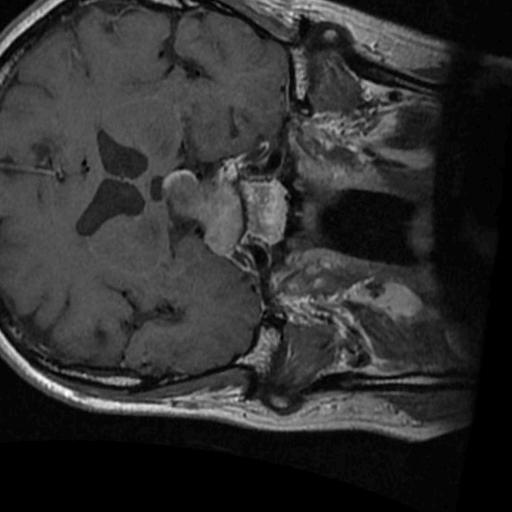
Label: brain_tumor